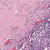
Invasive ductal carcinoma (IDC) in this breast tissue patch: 1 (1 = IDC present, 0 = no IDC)